Interaction volume radius: 5 \u00c5
Interaction volume height: 10 \u00c5
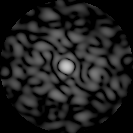
Disorder parameter: 0.8837